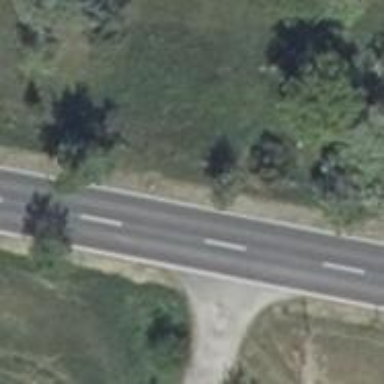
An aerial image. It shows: Secondary road with asphalt surface.